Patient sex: M
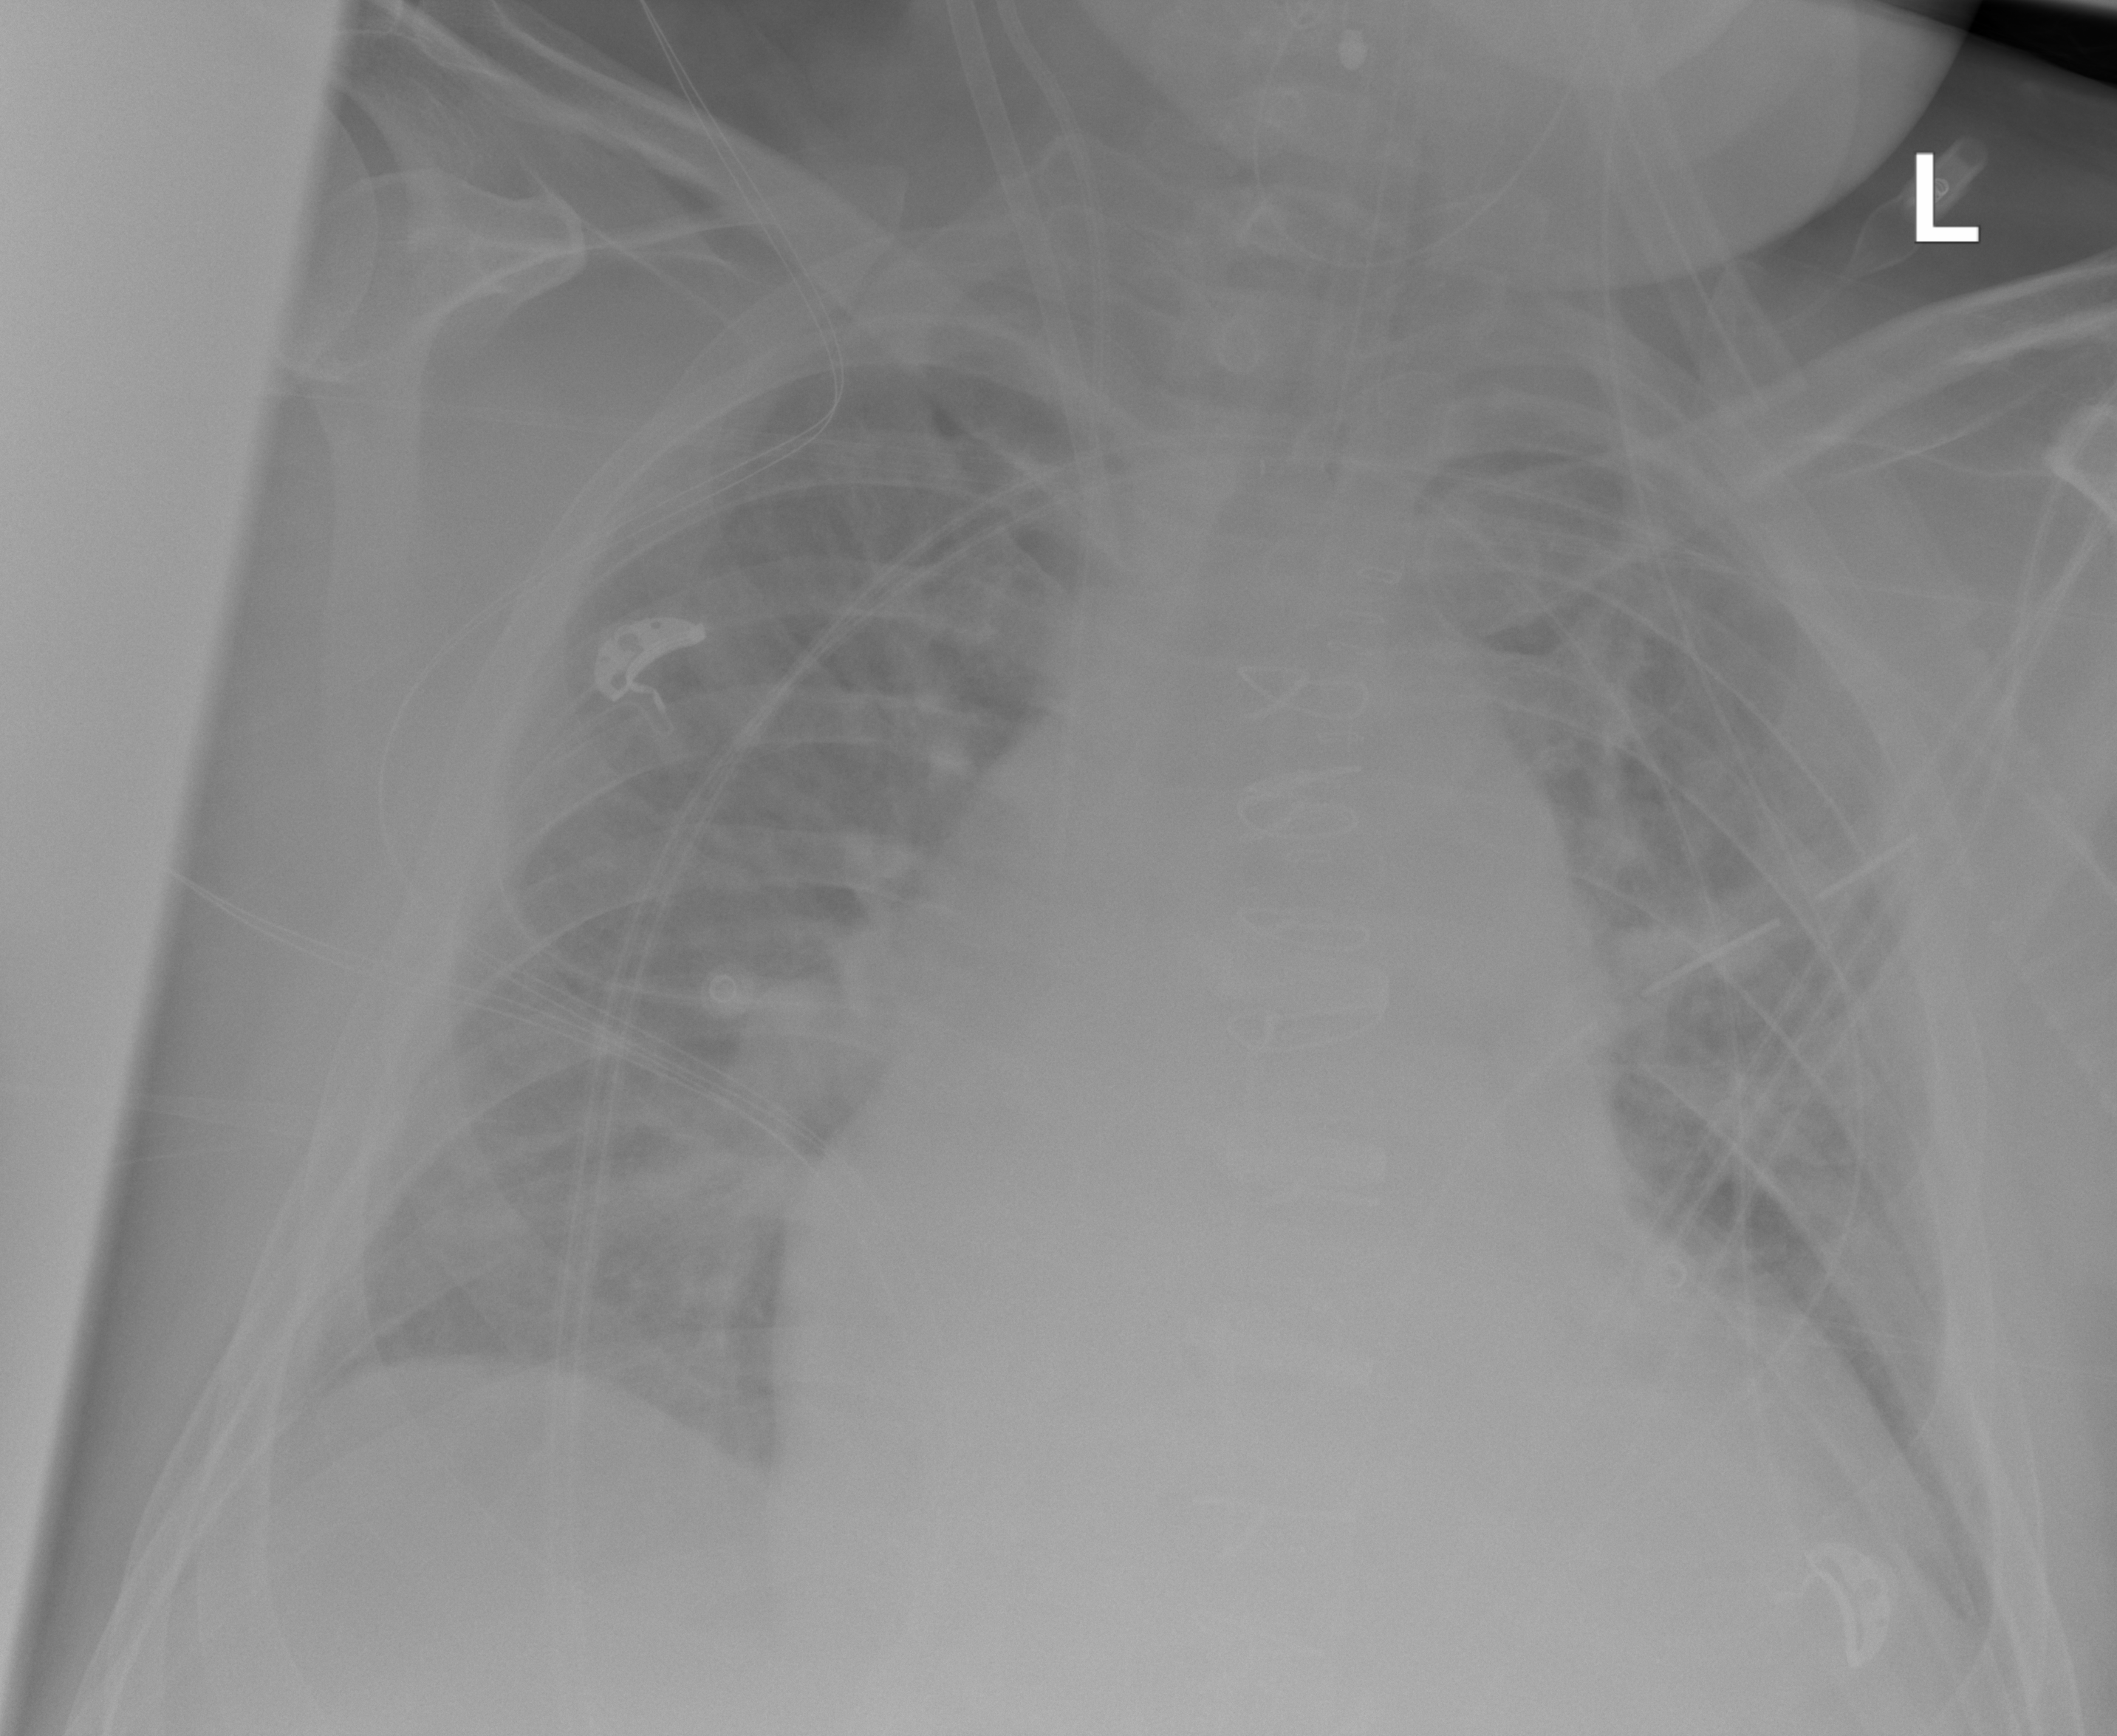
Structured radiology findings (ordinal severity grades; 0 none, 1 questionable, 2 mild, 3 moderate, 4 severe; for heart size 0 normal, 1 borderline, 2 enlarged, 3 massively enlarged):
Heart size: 3
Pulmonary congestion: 3
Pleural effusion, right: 0
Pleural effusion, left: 2
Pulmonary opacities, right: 2
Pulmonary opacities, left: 2
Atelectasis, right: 0
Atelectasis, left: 0